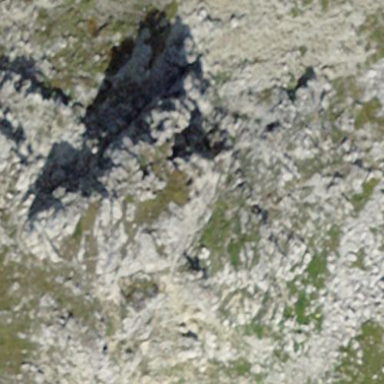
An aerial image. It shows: Landscape of bare rock.